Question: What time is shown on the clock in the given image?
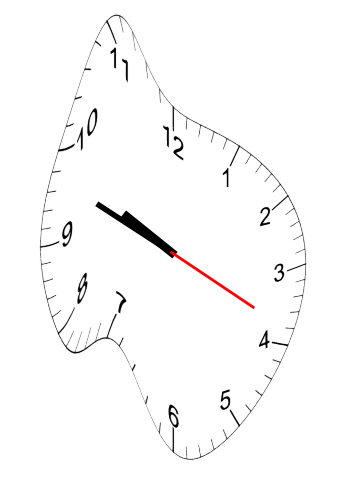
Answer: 09:48:19